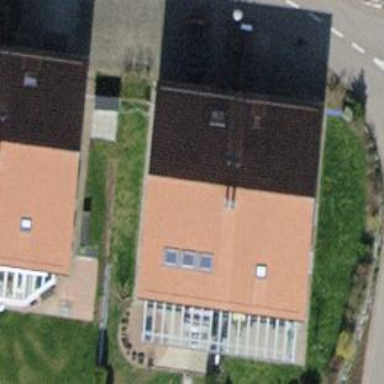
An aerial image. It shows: Semidetached house with gabled roof.